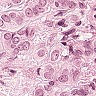
Metastatic tissue present: yes